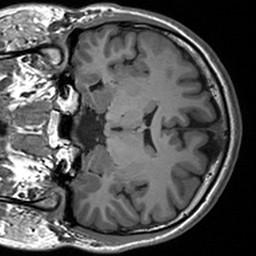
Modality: T1w
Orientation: coronal
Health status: healthy
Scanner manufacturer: siemens
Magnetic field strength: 3 T
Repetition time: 1.9 s
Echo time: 0.00227 s